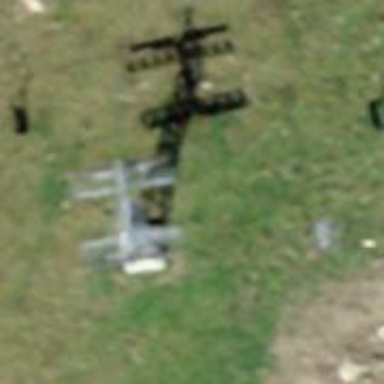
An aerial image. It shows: Chair lift captured from aerial perspective.